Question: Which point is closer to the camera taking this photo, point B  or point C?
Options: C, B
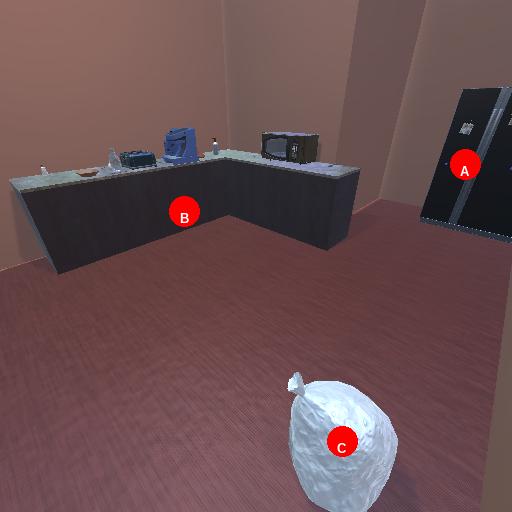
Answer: C